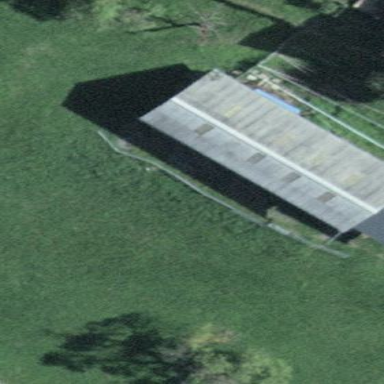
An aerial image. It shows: Building with hipped roof.